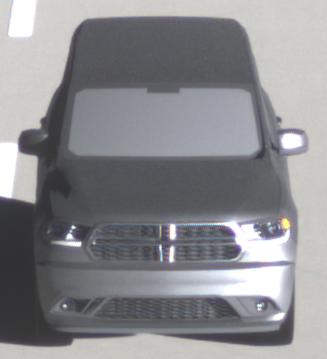
Make: Dodge
Model: Durango
Detailed model: Gen. 3
Model produced from: 2010
Doors: 5
Color: gray
Road condition: dry road
Daytime: sunrise or sunset
Contrast: high contrast